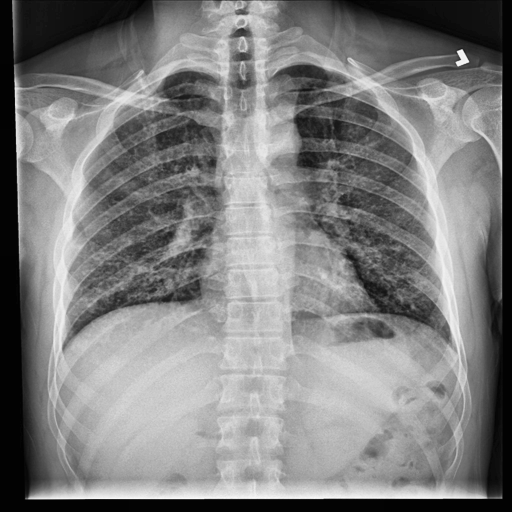
Finding: NORMAL